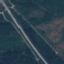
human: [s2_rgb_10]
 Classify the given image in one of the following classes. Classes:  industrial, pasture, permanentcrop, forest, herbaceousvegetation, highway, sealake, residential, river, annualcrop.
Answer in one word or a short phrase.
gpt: Highway